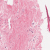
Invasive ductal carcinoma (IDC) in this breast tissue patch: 0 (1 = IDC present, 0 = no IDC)